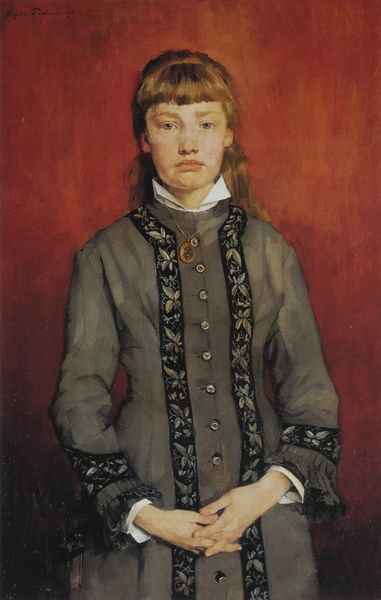
Titel: Mädchen mit gefalteten Händen
Künstler: Heinrich Wilhelm Trübner
Standort: Dresden
Institution: Gemäldegalerie Neue Meister
Schlagwörter: blätter, gemälde, weiß, impressionismus, mädchen, braun, finger, frau, frisur, grau, haar, hintergrund, kleid, mund, nase, orange, profil, schwarz, ölbild, blick, blüten, rot, muster, rock, blond, hemd, jacke, jung, wand, arme, augen, band, blass, bluse, gesicht, inkarnat, kragen, spitze, stehen, trauer, ärmel, bildnis, hände, portrait, porträt, signatur, öl, fransen, gold, haare, lange haare, mantel, pose, realismus, stehend, stickerei, kind, borte, brosche, en face, frontal, kinn, knopf, lippen, locken, rechts, traurig, pony, taille, zöpfe, kette, klein, weis, ausdruck, bordüre, gefaltet, ernst, brauen, wütend, junge, rüschen, knöpfe, kniestück, knopfleiste, ring, halskette, oben, rothaarig, medaillon, scharz, manschetten, beten, tracht, verschränkt, krageb, rote haare, gefaltete hände, anhänger, amulett, medallion, rotbraun, frauenportrait, gesichtsausdruck, knopf haar, knöpf, mädschen, ponies, ponys, schmollmund, schnute, verunsichert, ädchen, knopfreihe, strenge, schmetterlinge, bänder, bordüren, weißer kragen, verschrenkt, borten, jugendliche, pubertät, kargen, bestickung, schmollend, mamntel, graues kleid, schnutte, potret